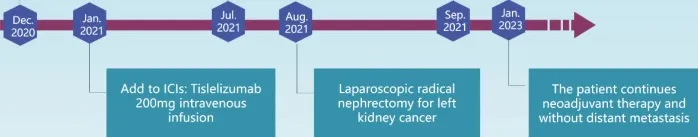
The patient systemic therapy timeline.
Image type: chart (chart)